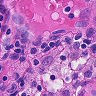
Metastatic tissue present: no